Field crop: tomato
Growth stage: 2
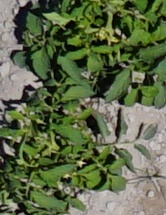
Species: tomato